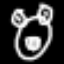
Label: frog